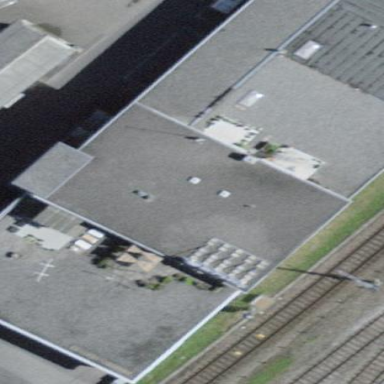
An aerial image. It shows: Industrial building.